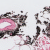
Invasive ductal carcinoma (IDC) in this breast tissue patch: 0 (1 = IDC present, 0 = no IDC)